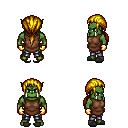
a pixel art fantasy rpg character, male body template, orc, green skin, brown tunic, metal pants, blonde ponytail hairstyle, gold gloves, gray slippers, four views (front, back, left, right), 2x2 character sprite sheet, small pixel art, hard edges, no anti-aliasing